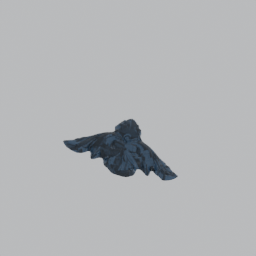
Label: decoration